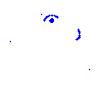
Particle: kaon